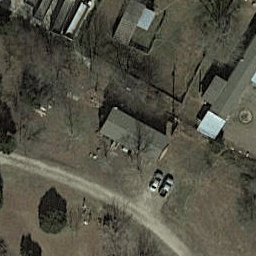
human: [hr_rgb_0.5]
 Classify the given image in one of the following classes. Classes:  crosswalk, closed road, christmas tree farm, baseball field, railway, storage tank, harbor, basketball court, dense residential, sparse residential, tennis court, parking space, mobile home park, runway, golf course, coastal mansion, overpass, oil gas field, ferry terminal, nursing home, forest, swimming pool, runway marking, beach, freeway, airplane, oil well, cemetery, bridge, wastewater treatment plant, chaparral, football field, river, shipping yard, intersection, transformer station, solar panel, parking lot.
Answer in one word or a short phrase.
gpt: sparse residential